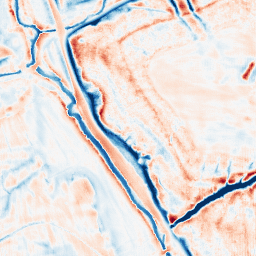
Category: edge_preserving
Decomposition family: bilateral
Decomposition parameters: d: 21
sigma_color: 50
sigma_space: 75
Upsampling method: fft_zeropad
Upsampling parameters: scale: 8
Upsampling scale: 8